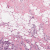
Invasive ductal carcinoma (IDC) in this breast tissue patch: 1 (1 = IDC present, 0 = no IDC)